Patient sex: M
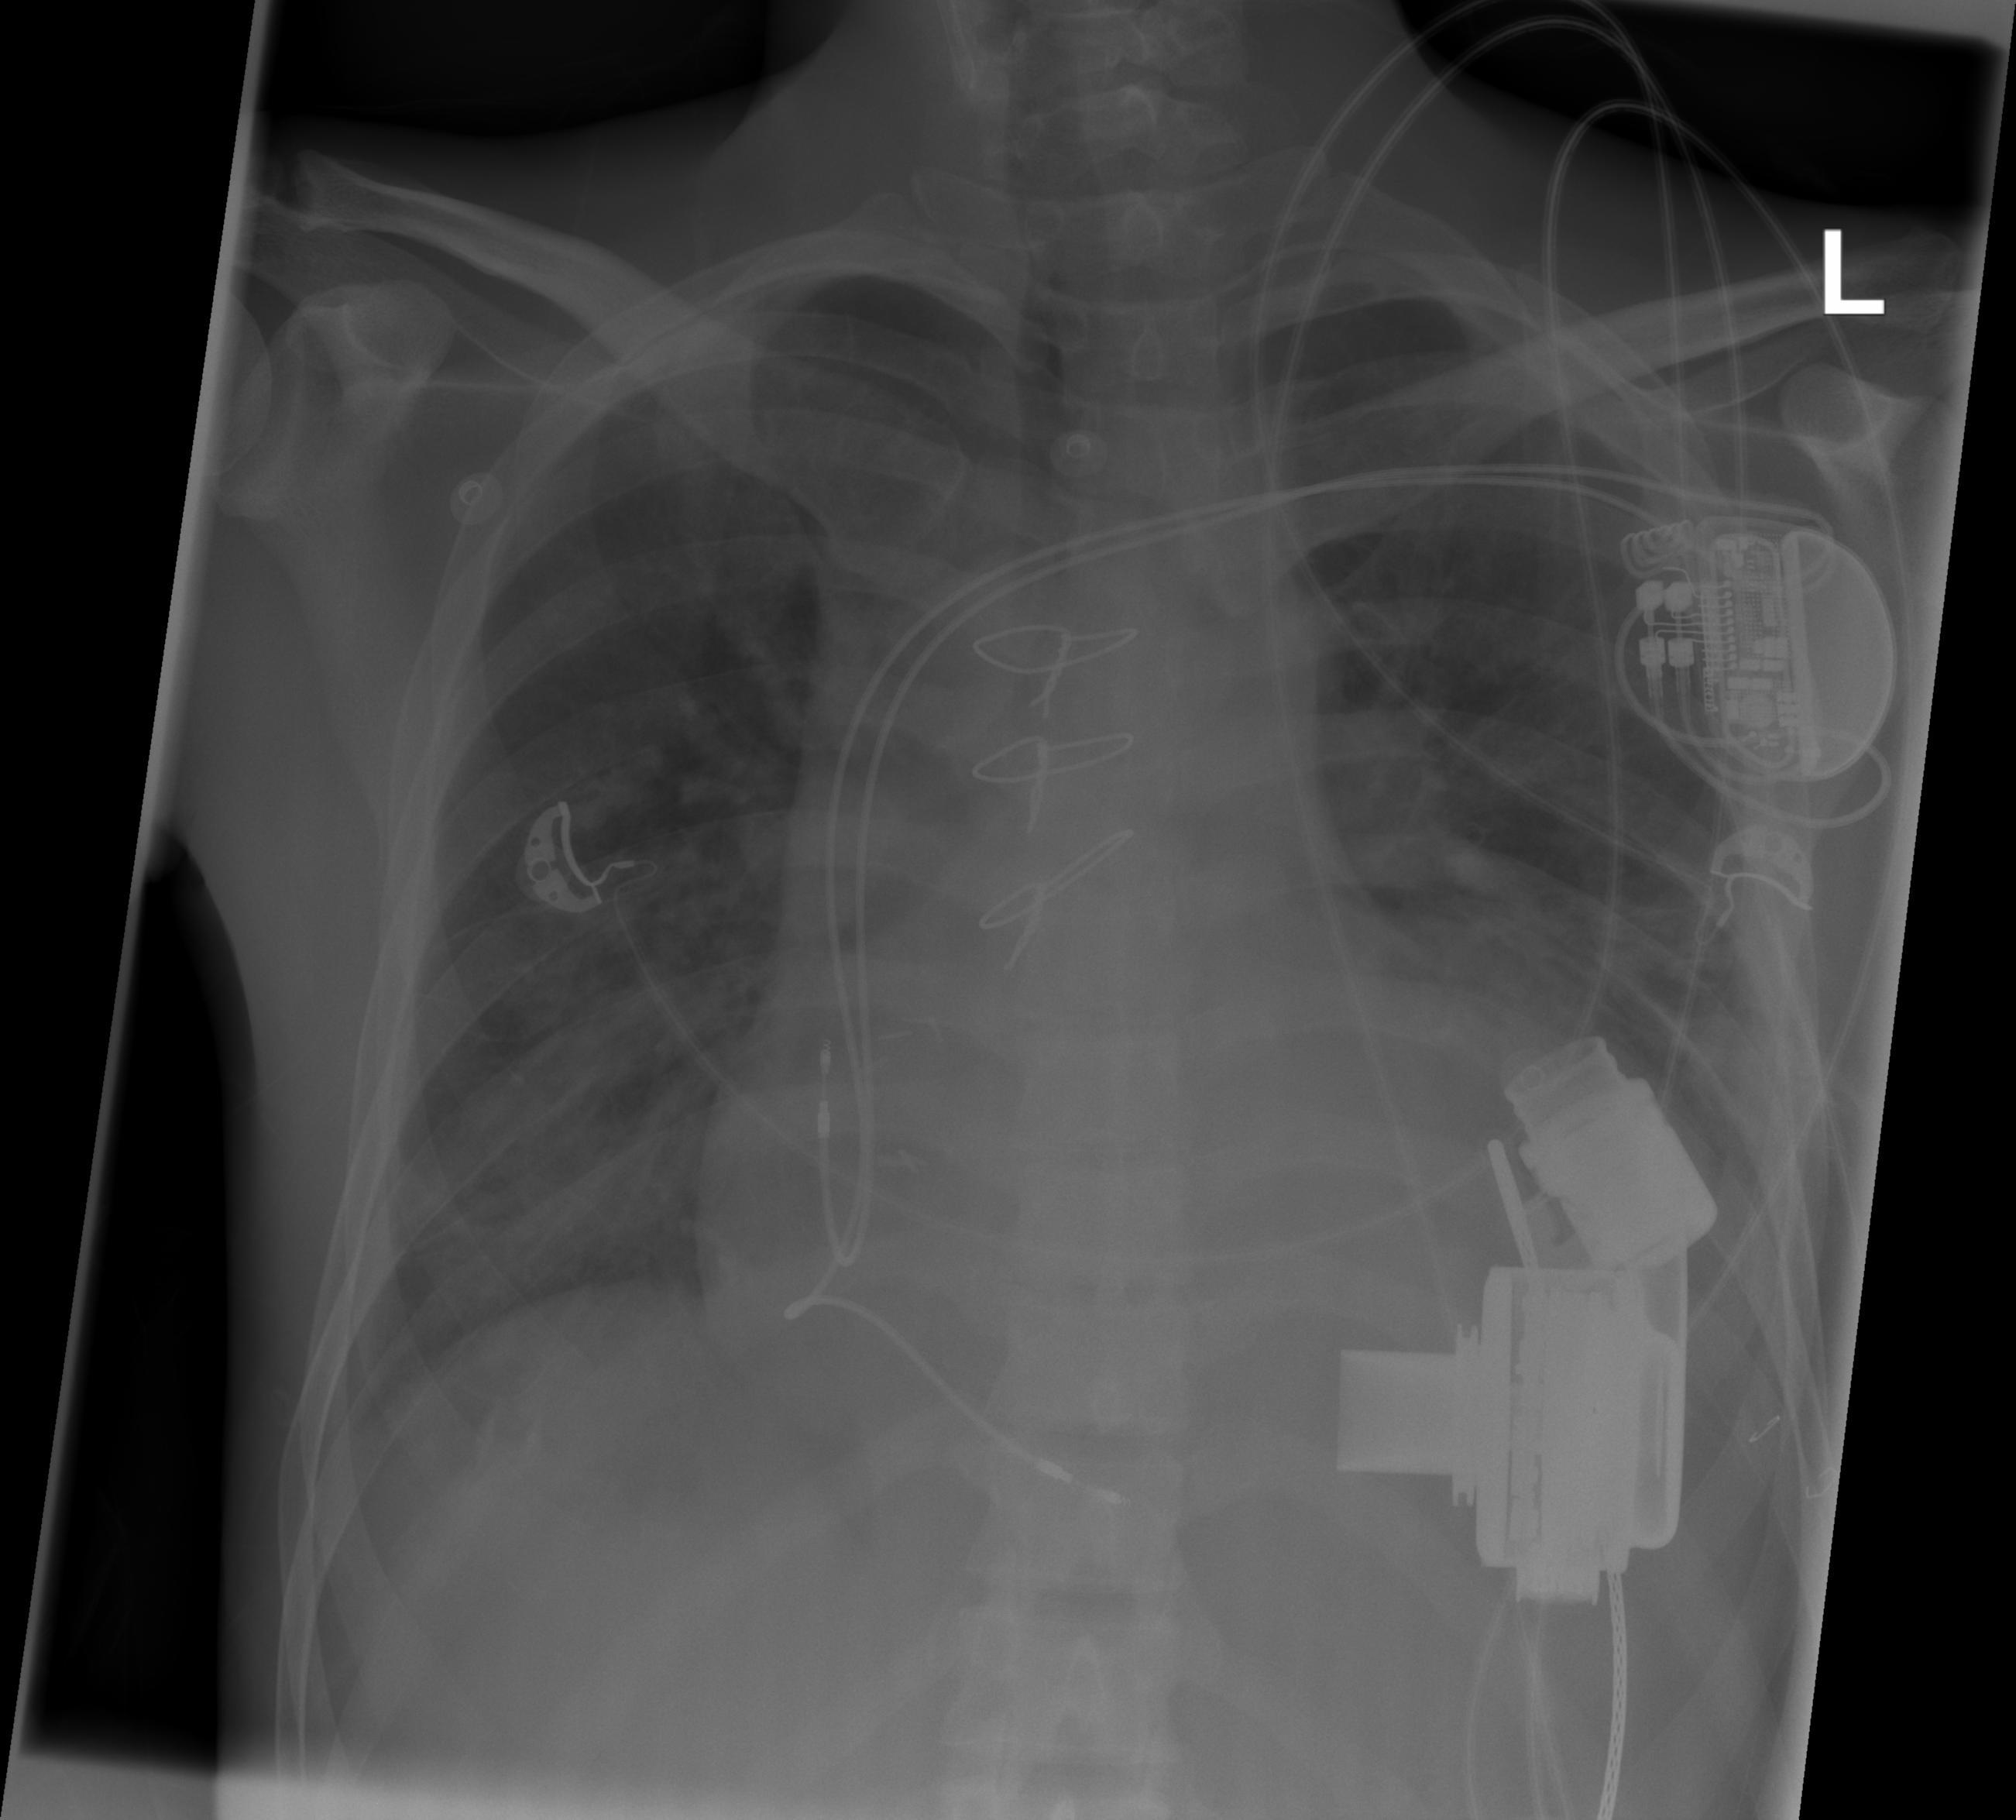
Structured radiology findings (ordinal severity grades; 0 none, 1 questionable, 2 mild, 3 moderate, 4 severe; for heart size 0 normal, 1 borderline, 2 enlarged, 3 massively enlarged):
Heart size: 2
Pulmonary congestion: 3
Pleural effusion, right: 3
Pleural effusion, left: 3
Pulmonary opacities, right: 2
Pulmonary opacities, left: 2
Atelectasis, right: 3
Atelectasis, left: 3